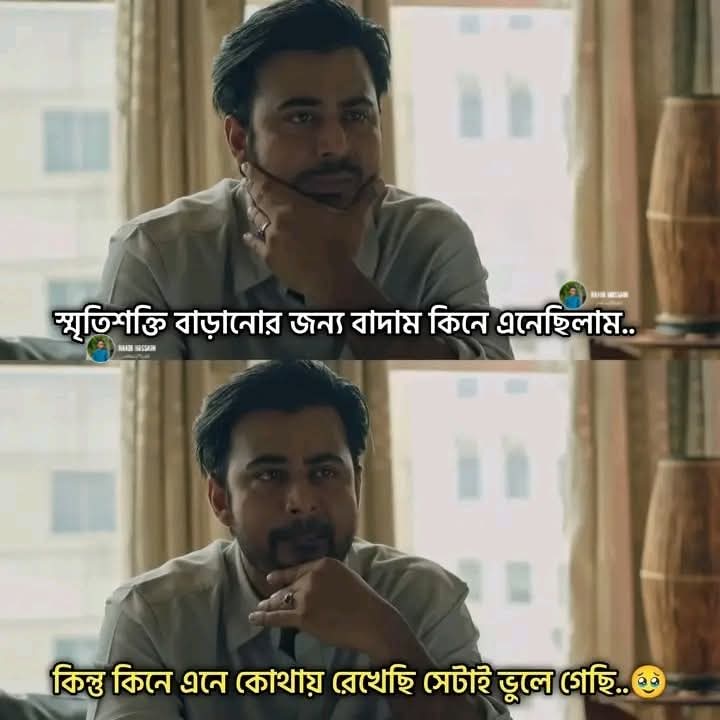
Text: স্মৃতিশক্তি বাড়ানোর জন্য বাদাম কিনে এনেছিলাম..
কিন্তু কিনে এনে কোথায় রেখেছি সেটাই ভুলে গেছি..
Label: Non Hate